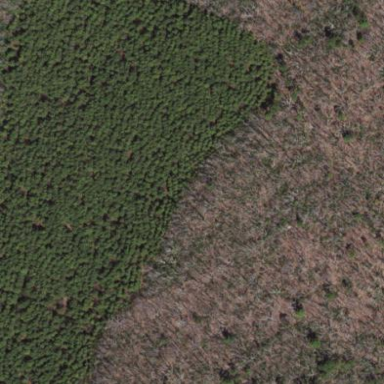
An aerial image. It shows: Evergreen forest.